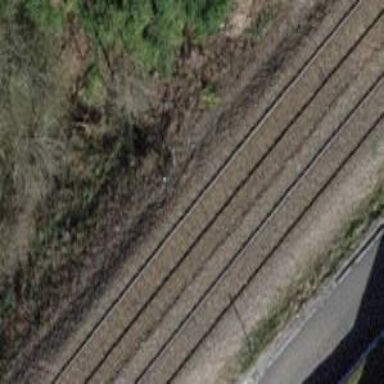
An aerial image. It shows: Railway milestone.